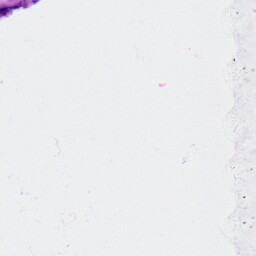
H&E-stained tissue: Ovarian